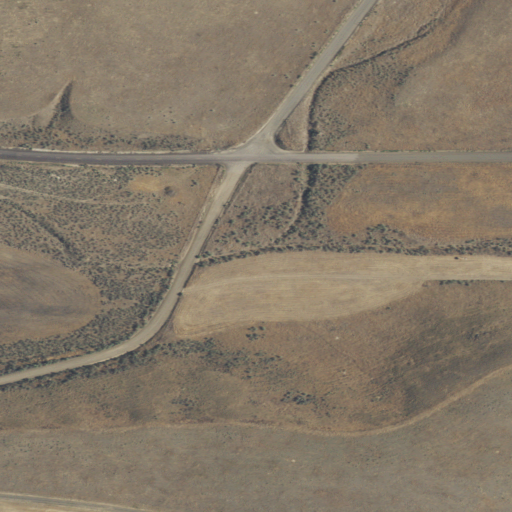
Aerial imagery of valley in Oregon named Piper Canyon containing grassland, shrub, open development, and low intensity development